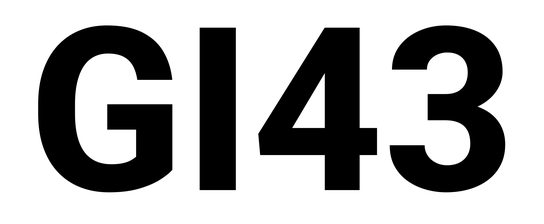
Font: Roboto_ExtraBold